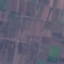
Label: PermanentCrop